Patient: sex M, age 48
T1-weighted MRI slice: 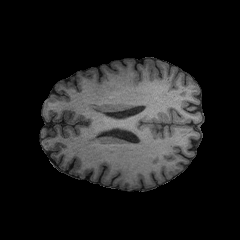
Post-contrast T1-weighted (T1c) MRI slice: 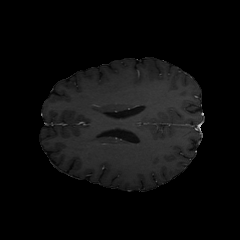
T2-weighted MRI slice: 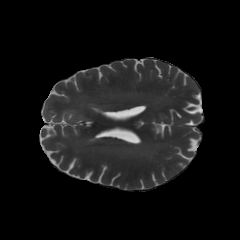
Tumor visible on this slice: no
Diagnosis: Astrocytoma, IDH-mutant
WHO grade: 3